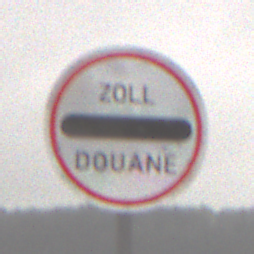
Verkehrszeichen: Zollstelle
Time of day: Midday
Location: Outdoor (Nature)
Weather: Overcast
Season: Winter
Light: Natural